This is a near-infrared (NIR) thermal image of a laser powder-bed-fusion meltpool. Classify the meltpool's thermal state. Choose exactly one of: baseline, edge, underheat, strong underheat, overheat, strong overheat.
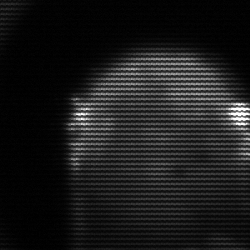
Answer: edge